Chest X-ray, AP view. Patient: 9 years old, sex M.
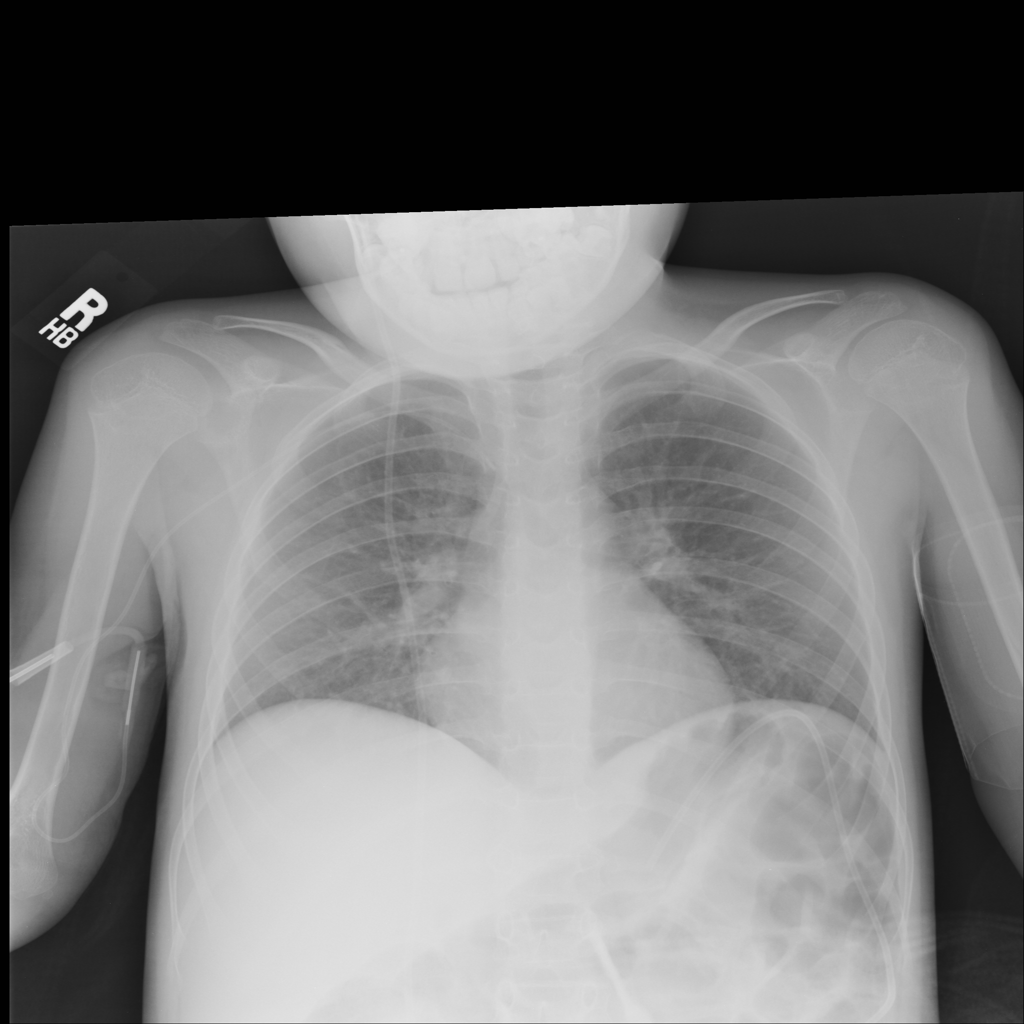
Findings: No Finding